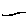
Label: line